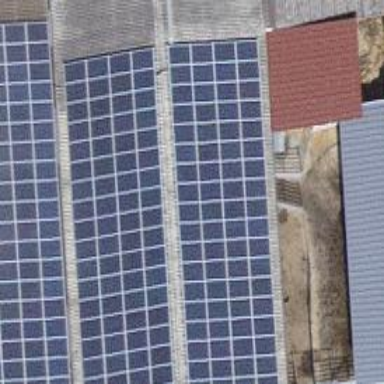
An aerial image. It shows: Solar power generator utilizing photovoltaic technology with solar photovoltaic panels.